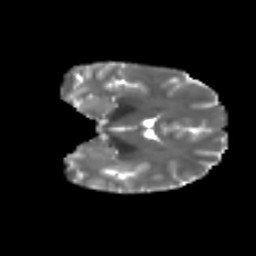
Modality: T2w
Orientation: coronal
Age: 33
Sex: female
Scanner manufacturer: ge
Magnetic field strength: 3 T
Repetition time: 7.8 s
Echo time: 0.0606 s